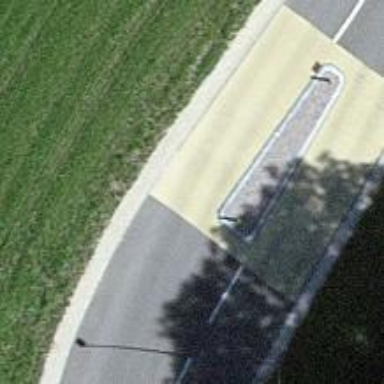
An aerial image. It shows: Asphalt road classified as tertiary.